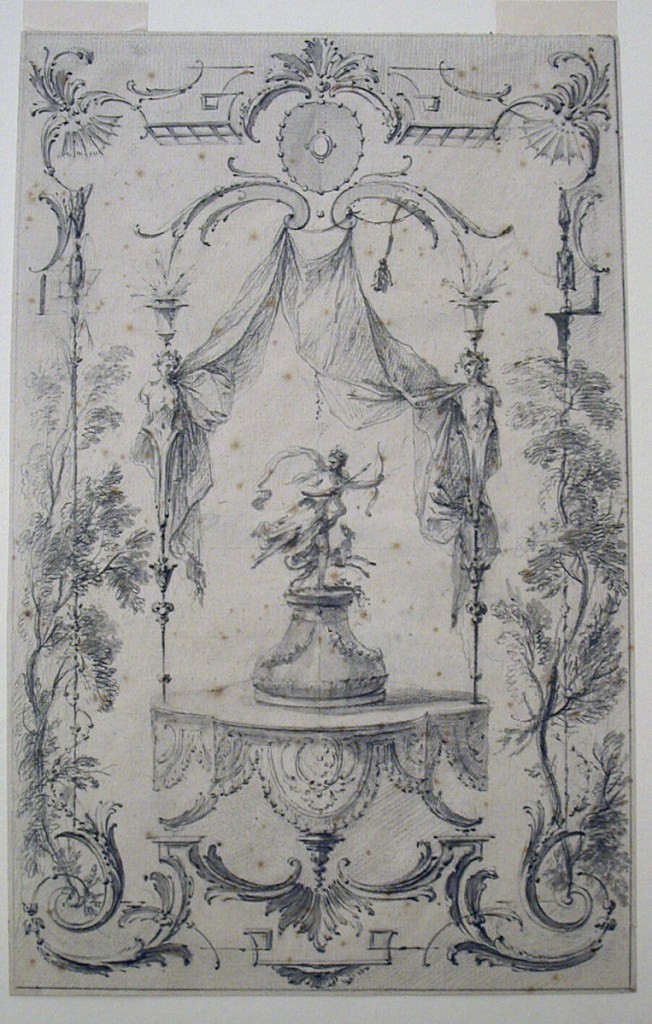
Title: Design for Wall Panel on Theme of Diana
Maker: Gabriel Huquier, French, 1695–1772
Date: ca. 1730
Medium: Black chalk, brush and gray wash, traces of stylus on cream laid paper
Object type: Drawing
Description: A statue of Diana in pursuit, accompanied by a dog, appears on a garlanded pedestal set on a platform from which is suspended an escalloped lambrequin.  Drapery is suspended from eye-brow volutes and caught at the sides by herm figures.  Arabesque frame, mingling with trees at the sides, includes scrolls, bat-wing, and trellis ornamentation.